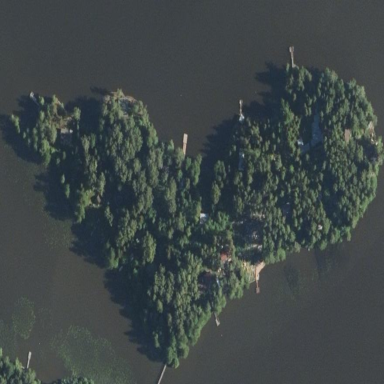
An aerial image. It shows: Islet.